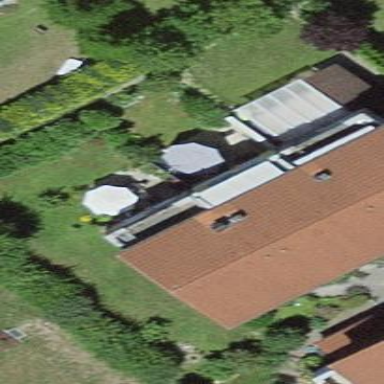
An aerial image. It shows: Terrace building.